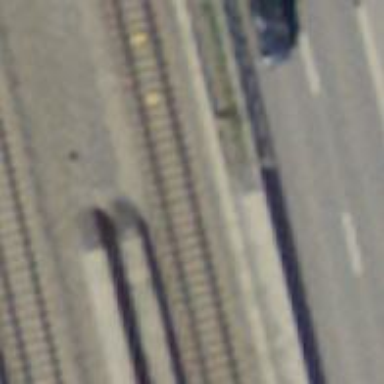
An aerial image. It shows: Single-track railway bridge with contact lines for electrification.